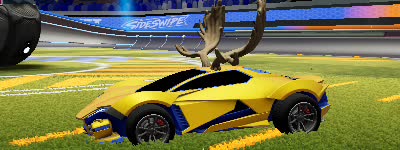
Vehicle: werewolf